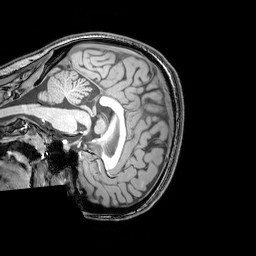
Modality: T1w
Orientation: sagittal
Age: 22
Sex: female
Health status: healthy
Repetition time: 0.081 s
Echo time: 0.037 s